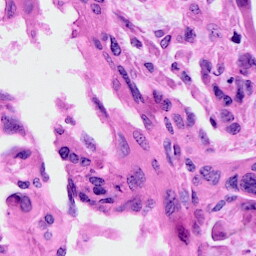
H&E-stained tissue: Cervix